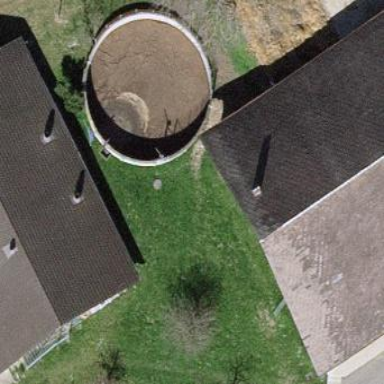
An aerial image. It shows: Storage tank that is man-made.